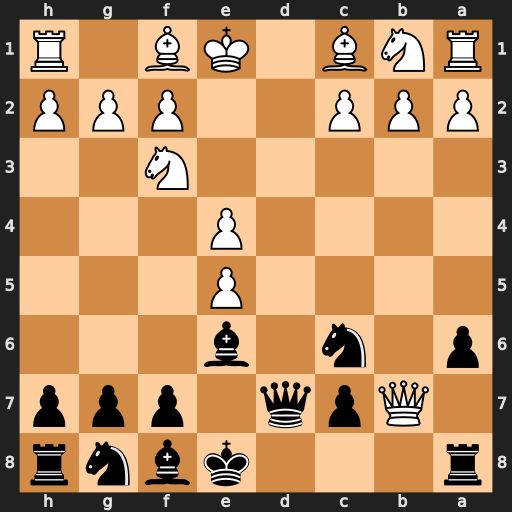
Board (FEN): r3kbnr/1Qpq1ppp/p1n1b3/4P3/4P3/5N2/PPP2PPP/RNB1KB1R
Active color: b
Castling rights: KQkq
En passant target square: -
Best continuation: Ra7 Qxa7 Nxa7